Question: '''
.ribbon {
width: 288px;
position: absolute;
top: 123px;
left: 250px;
background: #000;
font-family: 'Lobster Two', Helvetica, sans-serif;
font-size: 30px;
letter-spacing: 1px;
font-style: italic;
line-height: 60px;
height: 60px;
font-weight: normal;
}
.ribbon:before, .ribbon:after {
content: '';
position: absolute;
display: block;
border: 30px solid #333333;
z-index: -1;
}
.ribbon:before {
left: -33px;
top: -10px;
border-left-width: 15px;
border-left-color: transparent;
}
.ribbon:after {
right: -33px;
bottom: -10px;
border-right-width: 15px;
border-right-color: transparent;
}
'''
.. but I can't quite control the width of the sides to make it look like this:

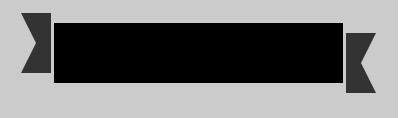
Answer: You can achieve this with 'border-right-width' on '::before' and 'border-left-width:' on '::after'. At least, it works in that pen when I do that.
<URL>
Pen demonstrating.